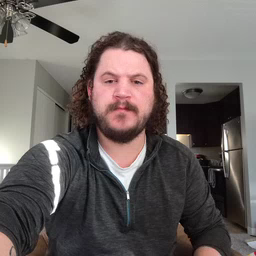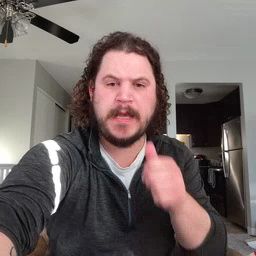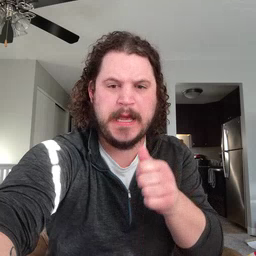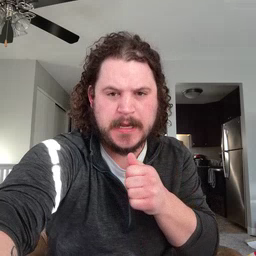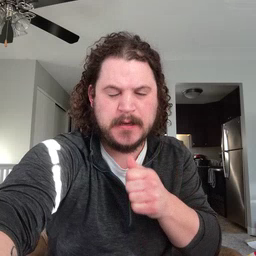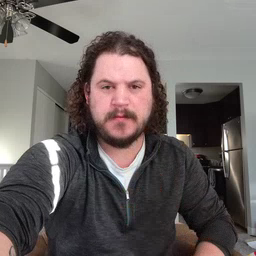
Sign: hide